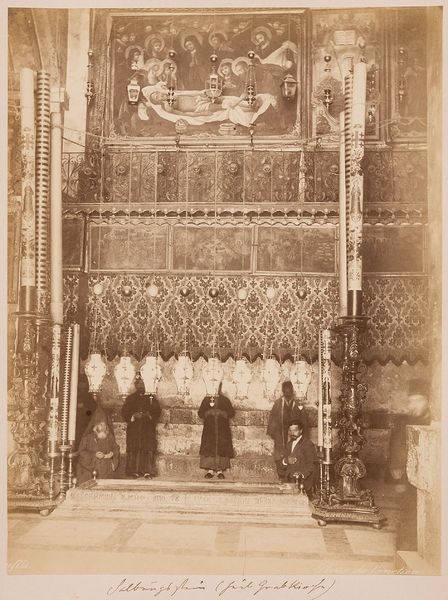
Titel: Pierre de l&#x2019;onction
Künstler: Félix Bonfils
Standort: Hamburg
Institution: Museum für Kunst und Gewerbe Hamburg
Schlagwörter: innenraum, kirche, foto, fotografie, photographie, photo, karton, kircheninneres, jesus christus, jerusalem, grablegung, christi, albumin, grabeskirche, lichtbild, reisefotografie, schwarzweißpositivverfahren, silbersalzverfahren, schwarzweißfotografie, stätte, reisephotographie, albuminpapier, pilgerstätte